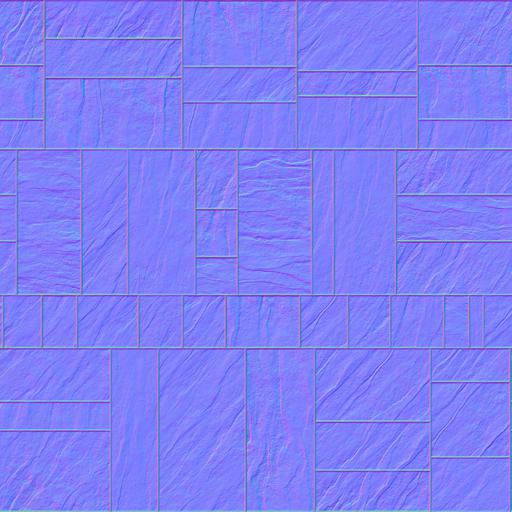
black clean dark rough tiled tiles uneven